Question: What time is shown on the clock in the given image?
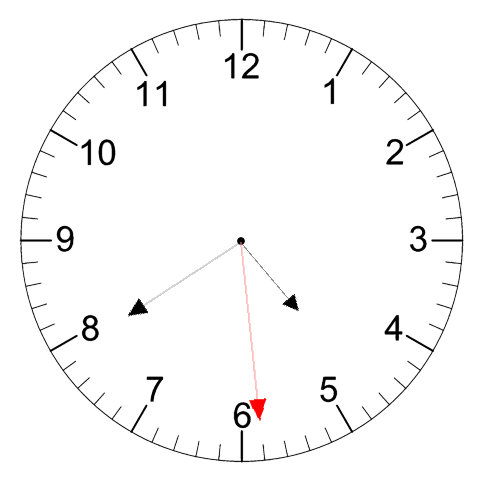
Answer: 04:39:29